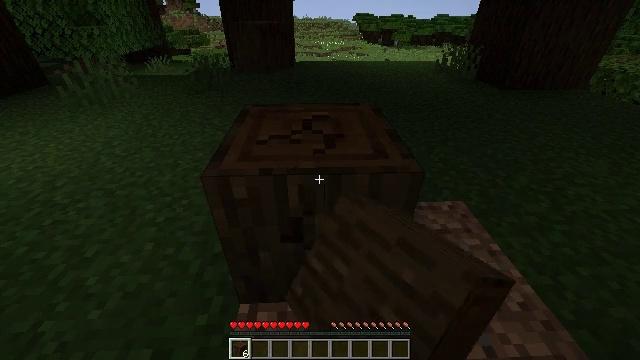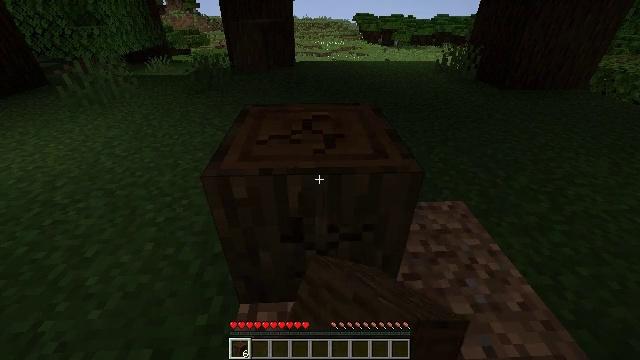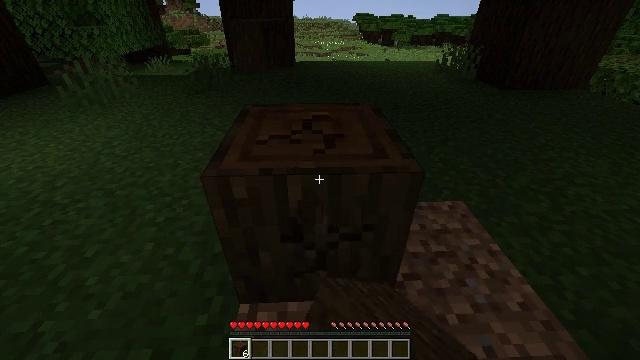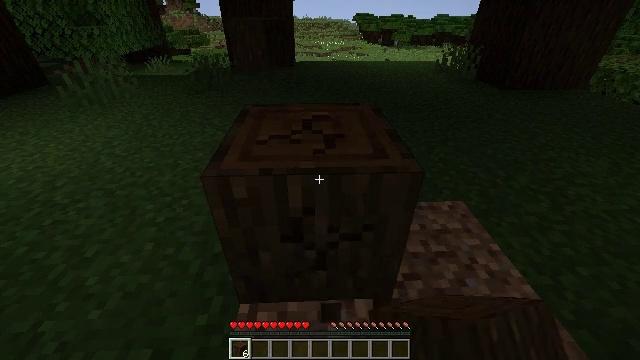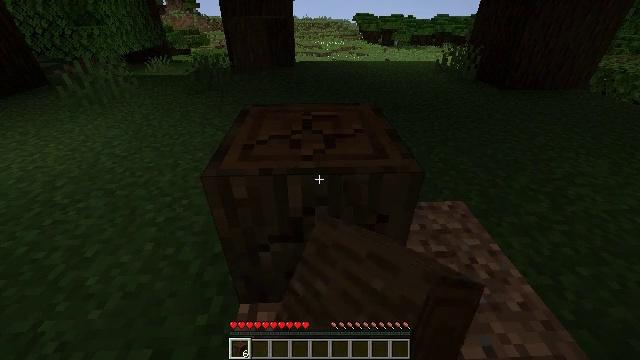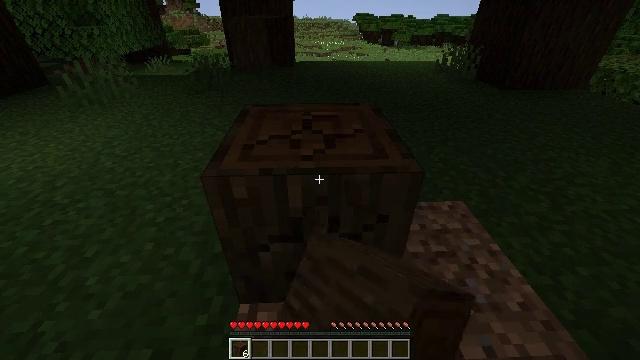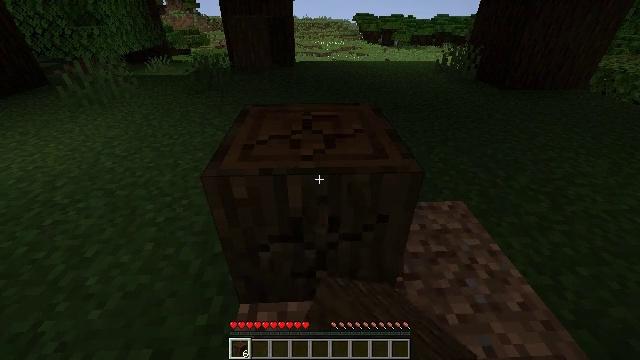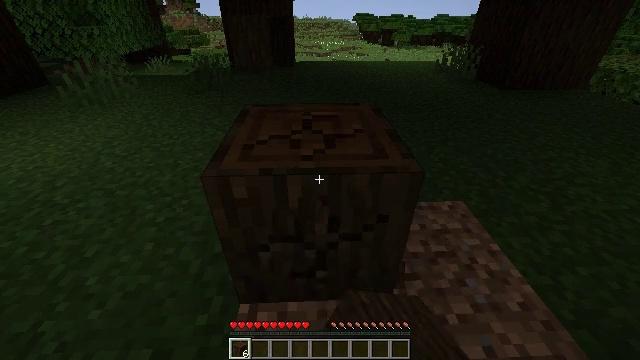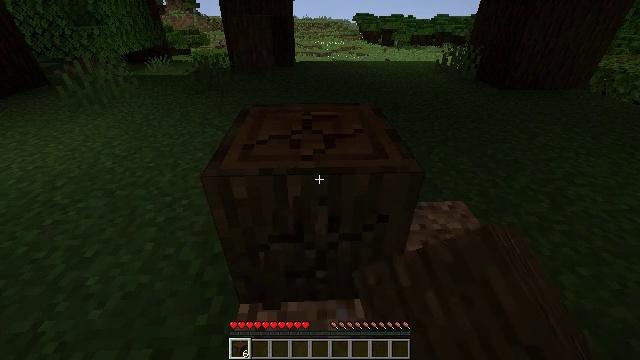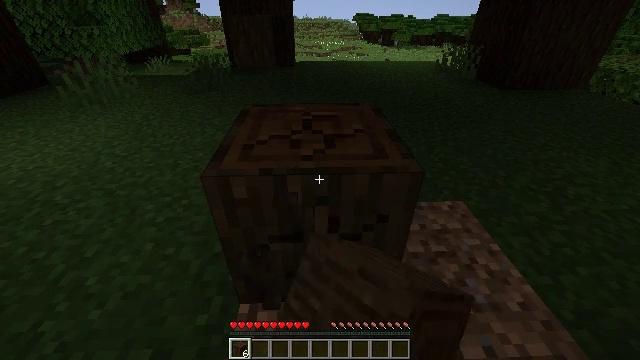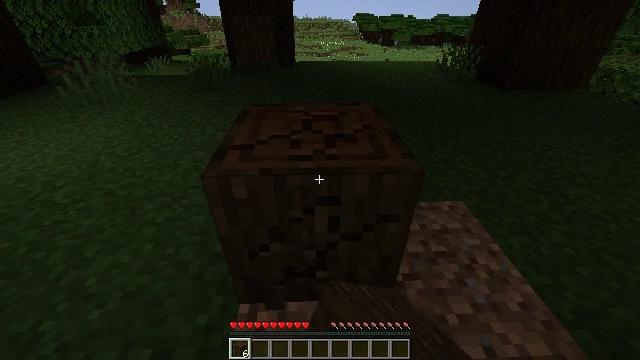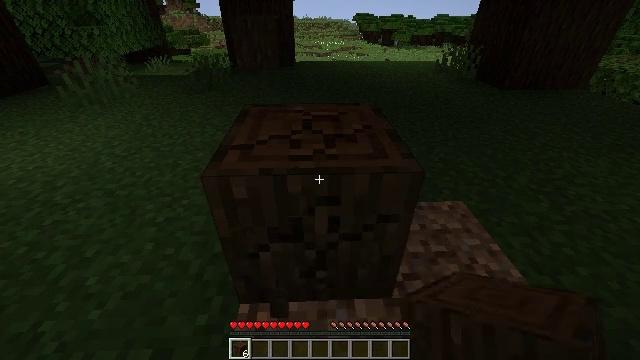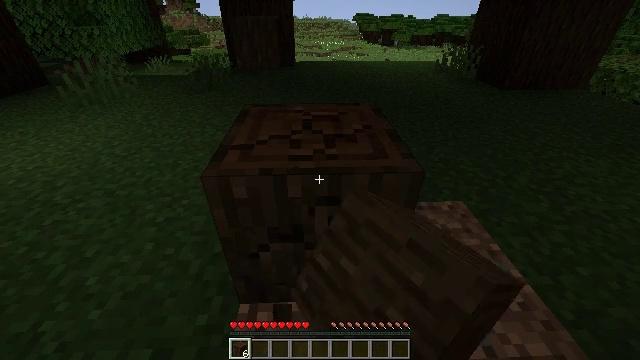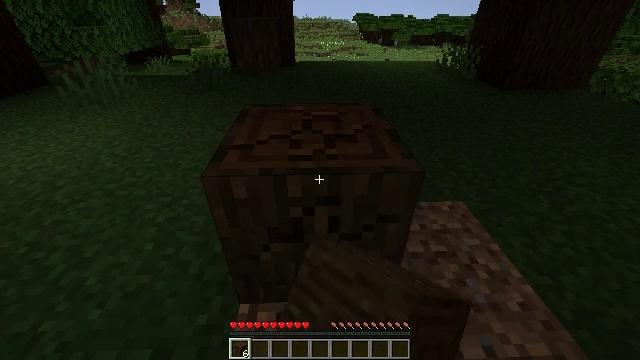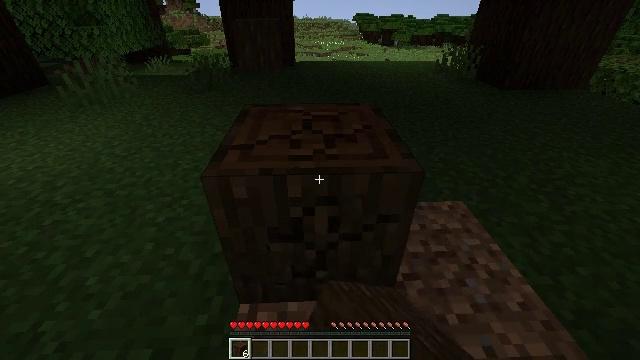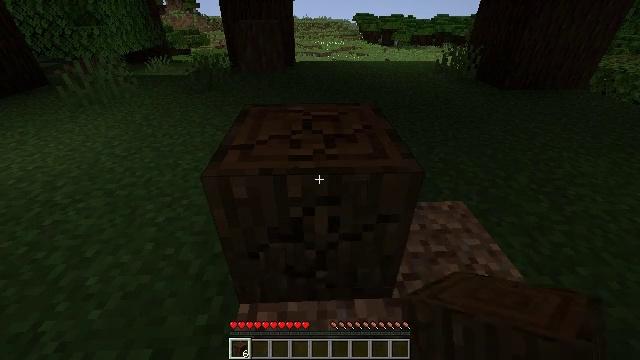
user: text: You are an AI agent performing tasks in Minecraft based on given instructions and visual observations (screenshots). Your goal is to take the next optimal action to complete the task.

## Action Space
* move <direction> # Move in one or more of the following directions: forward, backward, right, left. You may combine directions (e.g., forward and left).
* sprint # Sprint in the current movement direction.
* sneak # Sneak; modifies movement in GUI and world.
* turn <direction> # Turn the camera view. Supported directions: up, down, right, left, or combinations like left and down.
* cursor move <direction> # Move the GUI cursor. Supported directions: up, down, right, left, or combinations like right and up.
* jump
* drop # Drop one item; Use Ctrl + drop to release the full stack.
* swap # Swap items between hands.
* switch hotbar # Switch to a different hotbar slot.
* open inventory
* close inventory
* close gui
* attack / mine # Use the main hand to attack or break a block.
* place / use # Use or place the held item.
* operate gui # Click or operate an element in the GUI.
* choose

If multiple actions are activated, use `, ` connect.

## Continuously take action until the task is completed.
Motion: motion action
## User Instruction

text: Gather dark oak log for crafting.
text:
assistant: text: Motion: attack / mine
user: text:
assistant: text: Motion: attack / mine
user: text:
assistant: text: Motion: attack / mine
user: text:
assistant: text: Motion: attack / mine
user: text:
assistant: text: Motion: attack / mine
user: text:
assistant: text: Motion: attack / mine
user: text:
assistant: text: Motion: attack / mine
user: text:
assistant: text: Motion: attack / mine
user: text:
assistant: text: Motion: attack / mine
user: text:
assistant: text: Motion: attack / mine
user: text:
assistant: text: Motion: attack / mine
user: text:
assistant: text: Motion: attack / mine
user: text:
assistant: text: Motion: attack / mine
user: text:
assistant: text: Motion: attack / mine
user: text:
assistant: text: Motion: attack / mine
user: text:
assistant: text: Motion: attack / mine
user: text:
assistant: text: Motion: attack / mine
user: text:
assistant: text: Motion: attack / mine
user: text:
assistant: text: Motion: attack / mine
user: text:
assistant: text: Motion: attack / mine
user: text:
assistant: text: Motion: attack / mine
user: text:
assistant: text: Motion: attack / mine
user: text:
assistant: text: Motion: attack / mine
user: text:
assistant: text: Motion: attack / mine
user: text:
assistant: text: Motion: attack / mine
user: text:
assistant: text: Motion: attack / mine
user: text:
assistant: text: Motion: attack / mine
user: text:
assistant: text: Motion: attack / mine
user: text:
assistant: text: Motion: attack / mine
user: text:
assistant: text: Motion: attack / mine